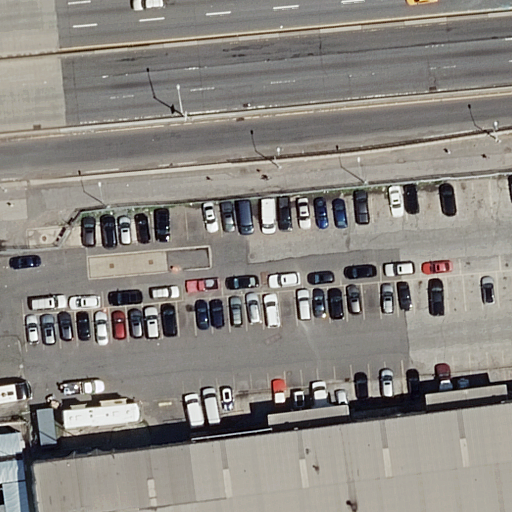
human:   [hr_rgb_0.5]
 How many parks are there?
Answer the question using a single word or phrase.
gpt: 1

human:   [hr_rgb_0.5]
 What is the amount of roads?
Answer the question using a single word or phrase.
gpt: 6

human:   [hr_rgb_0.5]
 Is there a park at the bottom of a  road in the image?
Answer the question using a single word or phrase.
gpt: yes

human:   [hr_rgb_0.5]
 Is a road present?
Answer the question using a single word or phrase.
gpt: yes

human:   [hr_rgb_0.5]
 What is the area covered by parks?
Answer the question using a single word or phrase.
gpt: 4313m2

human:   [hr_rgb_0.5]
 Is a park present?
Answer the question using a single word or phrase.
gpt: yes

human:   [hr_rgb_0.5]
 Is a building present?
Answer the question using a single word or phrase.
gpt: no

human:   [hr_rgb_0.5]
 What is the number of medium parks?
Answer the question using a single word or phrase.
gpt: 0

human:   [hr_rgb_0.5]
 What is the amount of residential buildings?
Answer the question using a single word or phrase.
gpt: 0

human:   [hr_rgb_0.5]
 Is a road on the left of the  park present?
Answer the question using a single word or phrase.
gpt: yes

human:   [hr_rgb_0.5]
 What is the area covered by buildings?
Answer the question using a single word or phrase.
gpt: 0m2

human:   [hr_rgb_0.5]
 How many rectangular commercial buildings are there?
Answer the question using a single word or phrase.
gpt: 0

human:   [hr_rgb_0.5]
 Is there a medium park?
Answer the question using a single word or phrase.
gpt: no

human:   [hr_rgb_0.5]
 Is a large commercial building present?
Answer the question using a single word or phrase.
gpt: no

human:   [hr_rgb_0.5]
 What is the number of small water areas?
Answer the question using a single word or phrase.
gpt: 0

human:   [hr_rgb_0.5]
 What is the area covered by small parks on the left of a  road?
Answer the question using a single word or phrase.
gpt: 0m2

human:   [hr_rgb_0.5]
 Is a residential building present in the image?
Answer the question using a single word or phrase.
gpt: no

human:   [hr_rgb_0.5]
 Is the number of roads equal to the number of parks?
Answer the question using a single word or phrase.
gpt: no

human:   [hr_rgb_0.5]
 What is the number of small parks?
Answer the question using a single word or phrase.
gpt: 0

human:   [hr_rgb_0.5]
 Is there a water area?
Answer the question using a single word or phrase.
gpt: no

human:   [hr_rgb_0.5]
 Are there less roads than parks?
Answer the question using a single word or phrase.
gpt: no

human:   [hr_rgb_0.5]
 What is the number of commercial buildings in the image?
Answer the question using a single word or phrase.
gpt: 0

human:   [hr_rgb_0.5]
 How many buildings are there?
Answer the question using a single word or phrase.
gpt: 0

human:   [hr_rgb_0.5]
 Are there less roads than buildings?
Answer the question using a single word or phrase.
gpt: no

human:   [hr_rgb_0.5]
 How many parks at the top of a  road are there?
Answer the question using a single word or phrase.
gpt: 0

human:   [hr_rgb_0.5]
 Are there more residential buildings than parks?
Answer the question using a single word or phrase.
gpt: no

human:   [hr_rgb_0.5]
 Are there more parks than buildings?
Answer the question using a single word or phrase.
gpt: yes

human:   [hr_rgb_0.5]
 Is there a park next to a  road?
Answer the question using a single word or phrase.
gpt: yes

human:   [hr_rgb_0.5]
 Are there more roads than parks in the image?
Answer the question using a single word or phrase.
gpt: yes

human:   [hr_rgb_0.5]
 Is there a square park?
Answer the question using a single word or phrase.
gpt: no

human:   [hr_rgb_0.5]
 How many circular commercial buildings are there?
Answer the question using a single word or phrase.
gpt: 0

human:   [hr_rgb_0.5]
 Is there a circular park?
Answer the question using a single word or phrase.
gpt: no

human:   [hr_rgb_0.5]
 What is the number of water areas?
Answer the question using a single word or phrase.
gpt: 0

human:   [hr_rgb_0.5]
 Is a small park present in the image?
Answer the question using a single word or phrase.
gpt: no

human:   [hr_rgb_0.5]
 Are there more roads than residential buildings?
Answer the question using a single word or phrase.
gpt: yes

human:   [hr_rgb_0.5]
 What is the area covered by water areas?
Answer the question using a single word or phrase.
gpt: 0m2

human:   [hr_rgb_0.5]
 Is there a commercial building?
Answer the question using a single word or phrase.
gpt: no

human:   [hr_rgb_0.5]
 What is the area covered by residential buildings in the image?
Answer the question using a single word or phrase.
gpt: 0m2

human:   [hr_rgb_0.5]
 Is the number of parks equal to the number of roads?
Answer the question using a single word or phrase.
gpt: no

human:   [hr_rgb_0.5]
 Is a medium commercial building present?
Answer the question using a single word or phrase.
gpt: no

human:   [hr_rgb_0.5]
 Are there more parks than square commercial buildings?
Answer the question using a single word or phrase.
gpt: yes

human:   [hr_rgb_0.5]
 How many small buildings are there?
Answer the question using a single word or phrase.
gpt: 0

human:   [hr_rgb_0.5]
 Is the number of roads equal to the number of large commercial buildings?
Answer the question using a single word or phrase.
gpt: no

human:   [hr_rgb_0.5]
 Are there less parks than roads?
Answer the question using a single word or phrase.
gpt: yes

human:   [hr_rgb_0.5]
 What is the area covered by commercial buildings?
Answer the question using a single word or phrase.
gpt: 0m2

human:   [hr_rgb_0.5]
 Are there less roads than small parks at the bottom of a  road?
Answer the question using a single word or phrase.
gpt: no

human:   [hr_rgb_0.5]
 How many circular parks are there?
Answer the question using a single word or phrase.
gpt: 0

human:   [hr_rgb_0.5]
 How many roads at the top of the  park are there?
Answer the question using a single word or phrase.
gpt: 6

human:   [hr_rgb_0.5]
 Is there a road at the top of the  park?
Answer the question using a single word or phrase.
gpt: yes

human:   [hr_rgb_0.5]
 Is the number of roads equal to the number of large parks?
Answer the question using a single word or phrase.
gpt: no

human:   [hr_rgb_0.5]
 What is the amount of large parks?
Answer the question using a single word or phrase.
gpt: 1

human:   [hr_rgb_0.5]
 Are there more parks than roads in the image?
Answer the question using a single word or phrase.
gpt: no

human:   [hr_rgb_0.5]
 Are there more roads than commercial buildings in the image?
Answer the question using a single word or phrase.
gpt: yes

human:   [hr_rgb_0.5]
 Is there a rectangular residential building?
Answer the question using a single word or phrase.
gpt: no

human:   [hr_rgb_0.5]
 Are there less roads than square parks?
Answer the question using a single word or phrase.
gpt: no

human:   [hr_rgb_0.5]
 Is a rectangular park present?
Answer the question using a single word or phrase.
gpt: yes

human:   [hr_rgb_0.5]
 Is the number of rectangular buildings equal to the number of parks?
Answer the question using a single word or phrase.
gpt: no

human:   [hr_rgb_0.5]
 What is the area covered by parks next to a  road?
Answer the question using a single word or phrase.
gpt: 4313m2

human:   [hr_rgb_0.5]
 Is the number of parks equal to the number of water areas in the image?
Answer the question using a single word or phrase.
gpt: no

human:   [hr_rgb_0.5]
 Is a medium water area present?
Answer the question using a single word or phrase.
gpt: no

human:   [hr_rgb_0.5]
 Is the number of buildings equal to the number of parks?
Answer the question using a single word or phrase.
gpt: no

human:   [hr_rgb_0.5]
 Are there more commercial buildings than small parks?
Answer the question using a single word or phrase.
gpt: no

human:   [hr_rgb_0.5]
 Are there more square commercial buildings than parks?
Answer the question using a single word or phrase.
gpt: no

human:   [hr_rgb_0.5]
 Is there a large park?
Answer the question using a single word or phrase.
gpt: yes